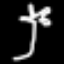
Label: palm tree